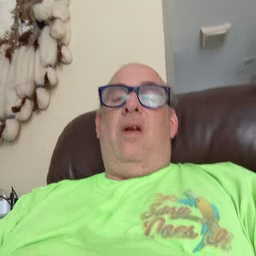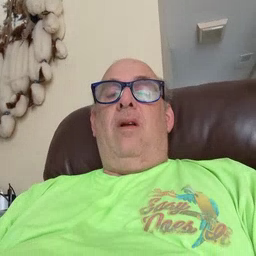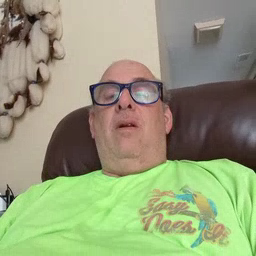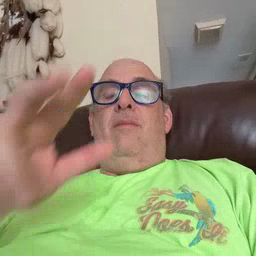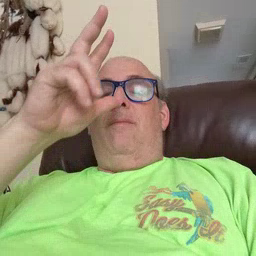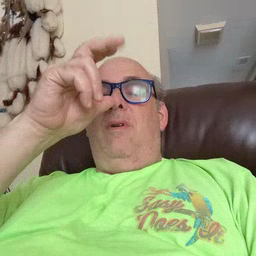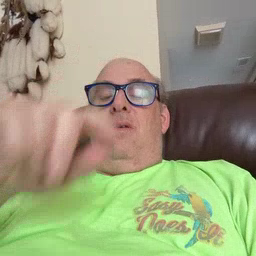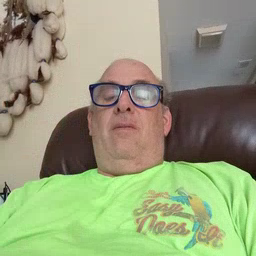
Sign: bug